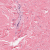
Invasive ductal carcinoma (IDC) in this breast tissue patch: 0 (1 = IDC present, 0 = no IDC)